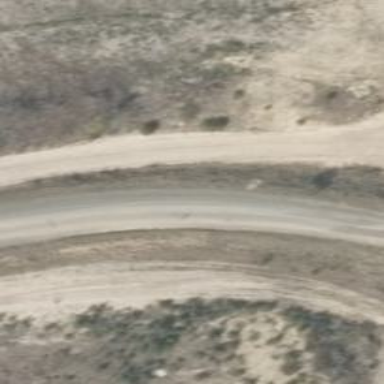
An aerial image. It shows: Gravel track with grade 2 quality.